Interaction volume radius: 10 \u00c5
Interaction volume height: 25 \u00c5
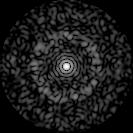
Disorder parameter: 0.8391